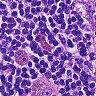
Metastatic tissue present: no